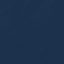
Land use / land cover: SeaLake